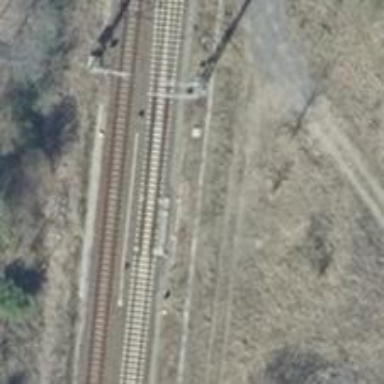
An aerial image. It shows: Railway switch.